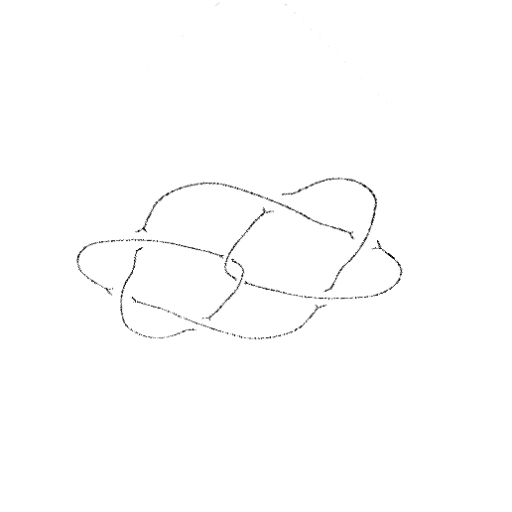
Crossing number: 8